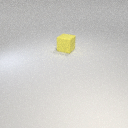
large yellow rubber cube